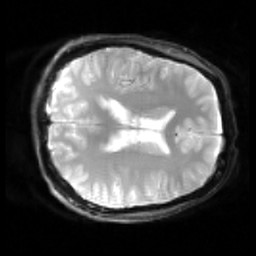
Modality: inplaneT2
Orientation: axial
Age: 33
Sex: female
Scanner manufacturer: siemens
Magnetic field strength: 3 T
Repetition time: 5 s
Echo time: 0.034 s